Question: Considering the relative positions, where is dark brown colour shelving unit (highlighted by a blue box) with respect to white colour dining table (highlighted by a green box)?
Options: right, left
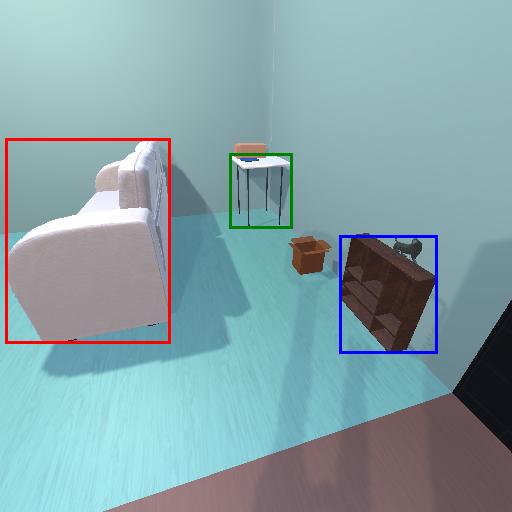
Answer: right